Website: walmart
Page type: customer-info-address
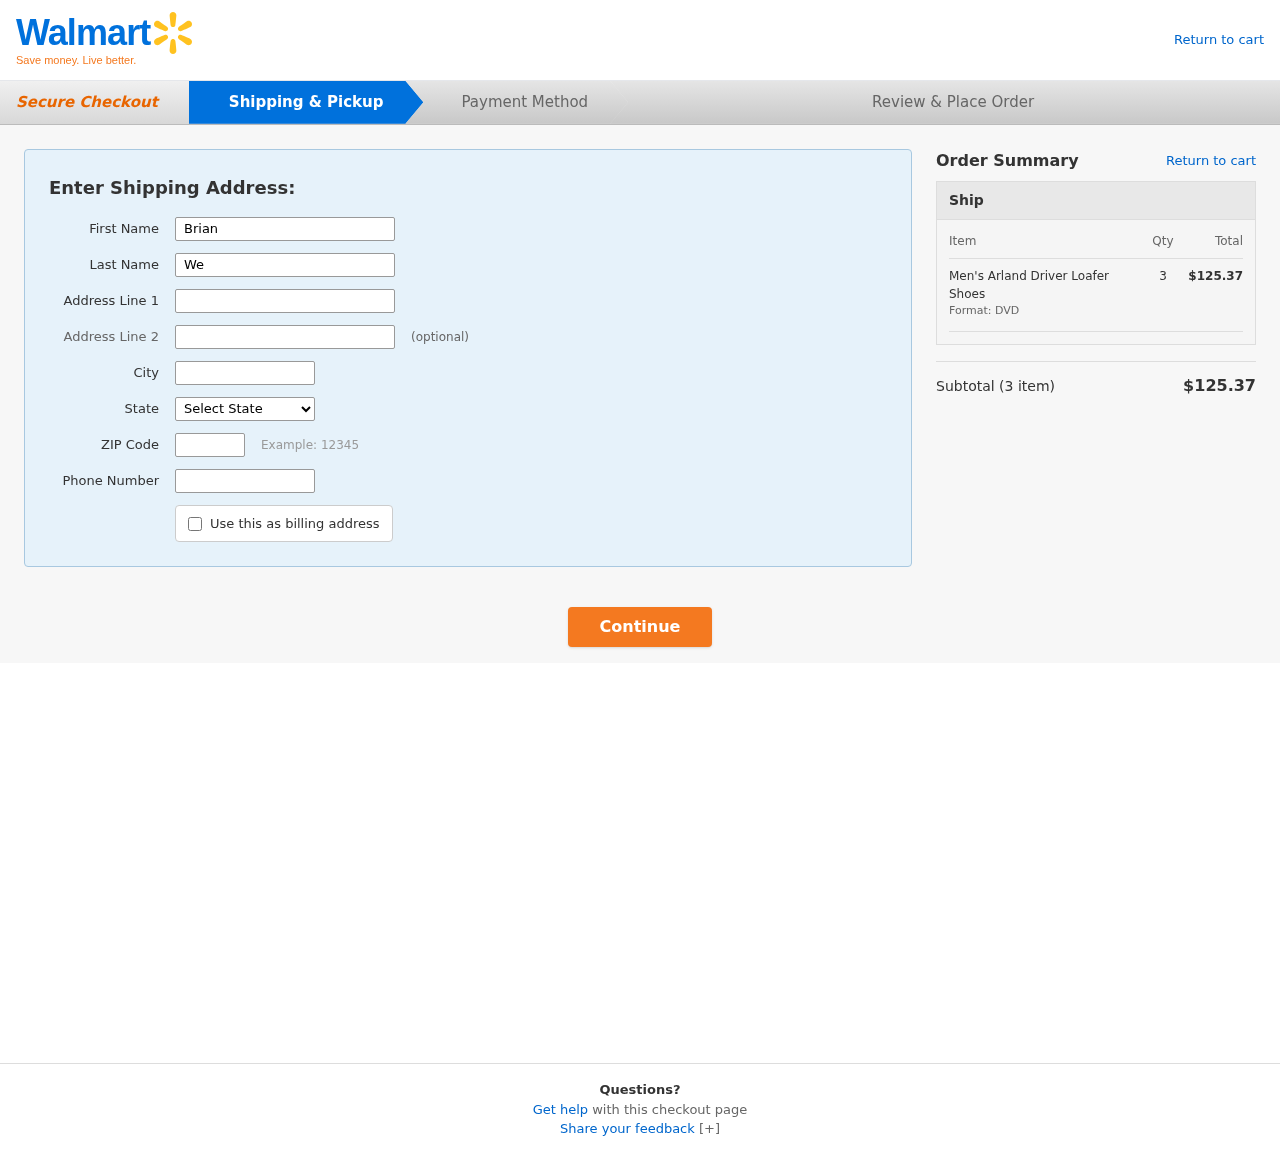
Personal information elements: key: PII_CITY
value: New Bobbystad
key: PII_FIRSTNAME
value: Brian
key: PII_LASTNAME
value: West
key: PII_PHONE
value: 5176885143
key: PII_POSTCODE
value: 49159
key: PII_STATE
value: Montana
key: PII_STREET
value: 4379 Michelle Groves
Product elements: key: PRODUCT1_NAME
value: Men's Arland Driver Loafer Shoes
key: PRODUCT1_QUANTITY
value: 3
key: PRODUCT1_LINE_TOTAL
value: $125.37
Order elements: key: ORDER_NUM_ITEMS
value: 3
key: ORDER_SUBTOTAL
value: $125.37